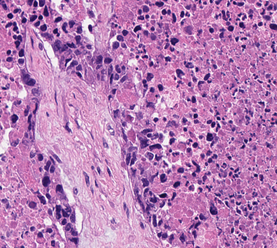
Tumor epithelial tissue: yes
Tumor-associated stroma tissue: yes
Normal tissue: no